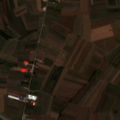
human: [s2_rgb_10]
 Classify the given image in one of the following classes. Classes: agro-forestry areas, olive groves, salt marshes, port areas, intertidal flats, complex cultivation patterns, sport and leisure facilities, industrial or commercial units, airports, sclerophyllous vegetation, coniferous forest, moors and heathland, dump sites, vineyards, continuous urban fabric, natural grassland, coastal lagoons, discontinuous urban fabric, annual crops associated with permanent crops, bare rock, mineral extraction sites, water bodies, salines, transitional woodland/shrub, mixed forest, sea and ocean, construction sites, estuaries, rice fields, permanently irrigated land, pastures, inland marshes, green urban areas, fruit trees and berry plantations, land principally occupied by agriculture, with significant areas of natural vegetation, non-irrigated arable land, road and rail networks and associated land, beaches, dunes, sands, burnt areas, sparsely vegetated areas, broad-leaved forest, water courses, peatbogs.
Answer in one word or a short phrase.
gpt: non-irrigated arable land, complex cultivation patterns